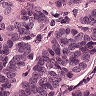
Metastatic tissue present: yes